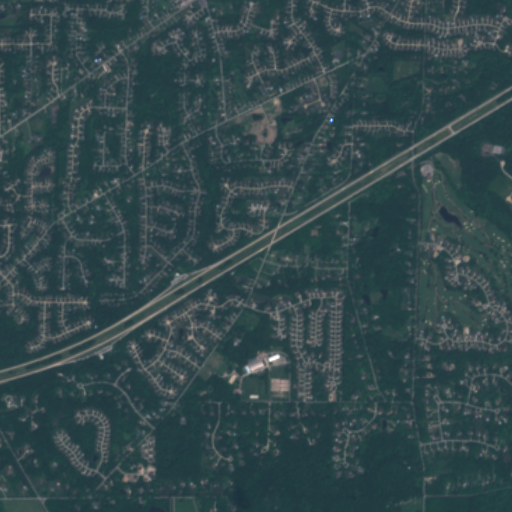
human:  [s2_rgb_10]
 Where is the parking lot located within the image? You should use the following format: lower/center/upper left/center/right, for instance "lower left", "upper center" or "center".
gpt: The parking lot is located in the upper right of the image.
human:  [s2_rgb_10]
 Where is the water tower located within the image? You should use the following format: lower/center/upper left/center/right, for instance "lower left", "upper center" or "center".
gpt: The water tower is located in the lower center of the image.
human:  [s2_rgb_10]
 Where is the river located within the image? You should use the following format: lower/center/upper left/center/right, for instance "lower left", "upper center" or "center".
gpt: The river is located in the right of the image.
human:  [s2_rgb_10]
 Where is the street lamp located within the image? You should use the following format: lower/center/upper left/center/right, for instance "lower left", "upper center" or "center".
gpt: The street lamp is located in the center of the image.
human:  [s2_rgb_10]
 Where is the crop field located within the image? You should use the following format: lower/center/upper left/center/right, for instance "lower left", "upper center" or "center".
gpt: There is no crop field in the image.